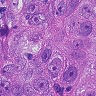
Metastatic tissue present: yes